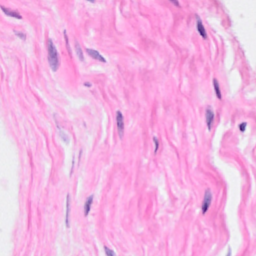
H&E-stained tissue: Breast